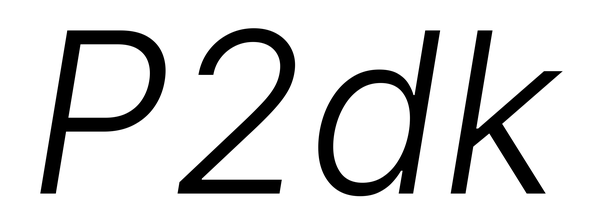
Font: Inter-Italic_Light_Italic